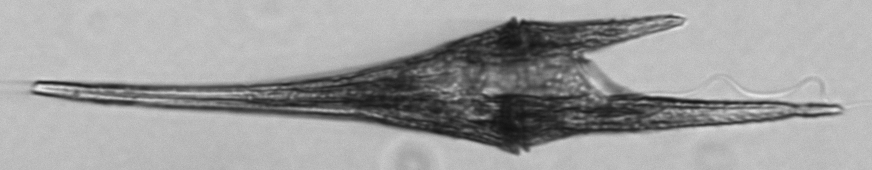
Label: Tripos_furca